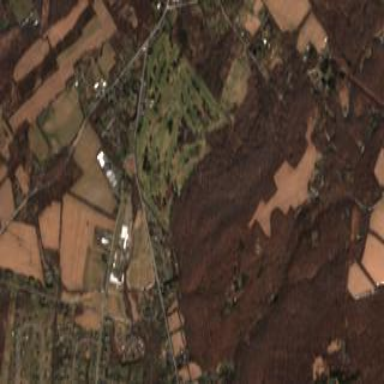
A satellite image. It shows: Golf course.